Question: The code in Spring Controller
'''
@RequestMapping(method = RequestMethod.GET, value = "/loginForm")
public String getLoginForm() {
return "login";
}
@RequestMapping(method = RequestMethod.POST, value = "/login")
public String login(@ModelAttribute User user) {
return userService.getUserByLogin(user.getLogin()) != null ? "redirect:/" : "login";
}
'''
Code on jsp, I cant see nothing

But I can see other '<c>' tags on this page.
Thanks.
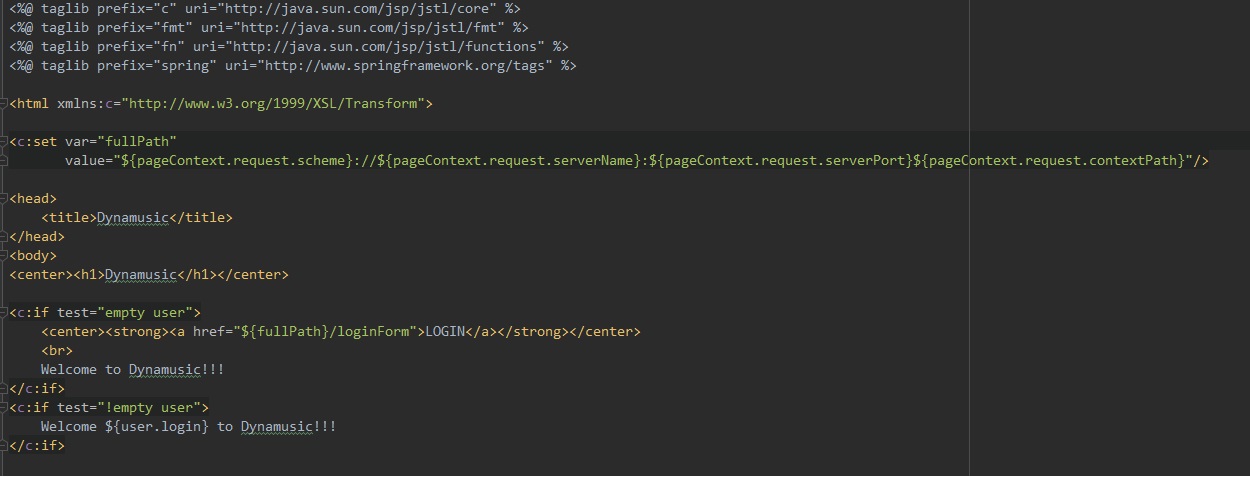
Answer: Looks like you forgot to use the expression language syntax in your if-blocks:
'''
<c:if test="empty user">
This doesn't work
</c:if>
<c:if test="${empty user}">
This should be rendered if user is null
</c:if>
'''